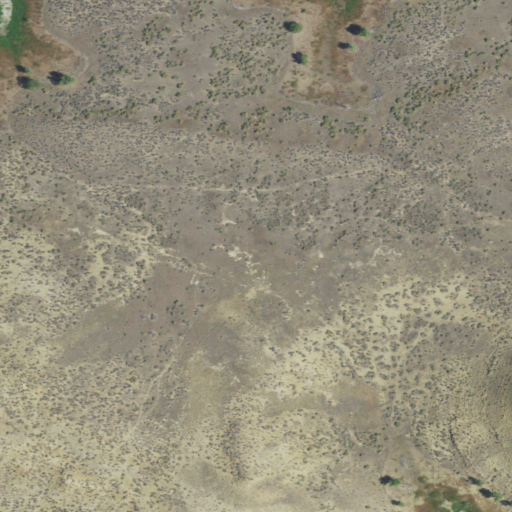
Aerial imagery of cape in Oregon named Pelican Point containing grassland and shrub